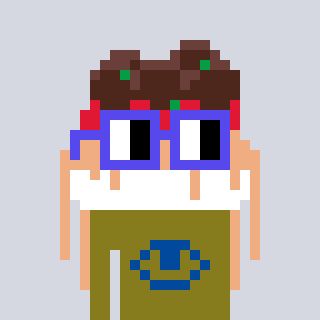
a pixel art character with square blue glasses, a spaghetti-shaped head and a gunk-colored body on a cool background